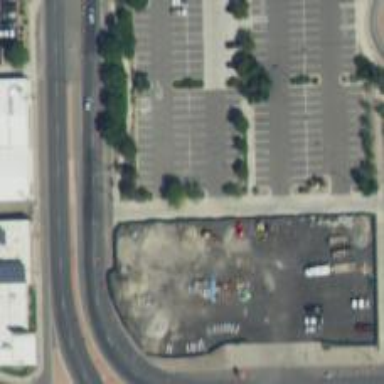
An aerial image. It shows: Parking space.